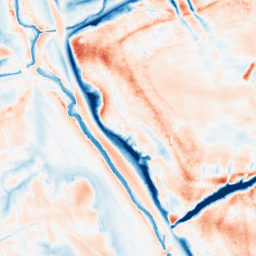
Category: trend_removal
Decomposition family: local_polynomial
Decomposition parameters: window_size: 31
degree: 3
Upsampling method: bspline
Upsampling parameters: scale: 4
Upsampling scale: 4